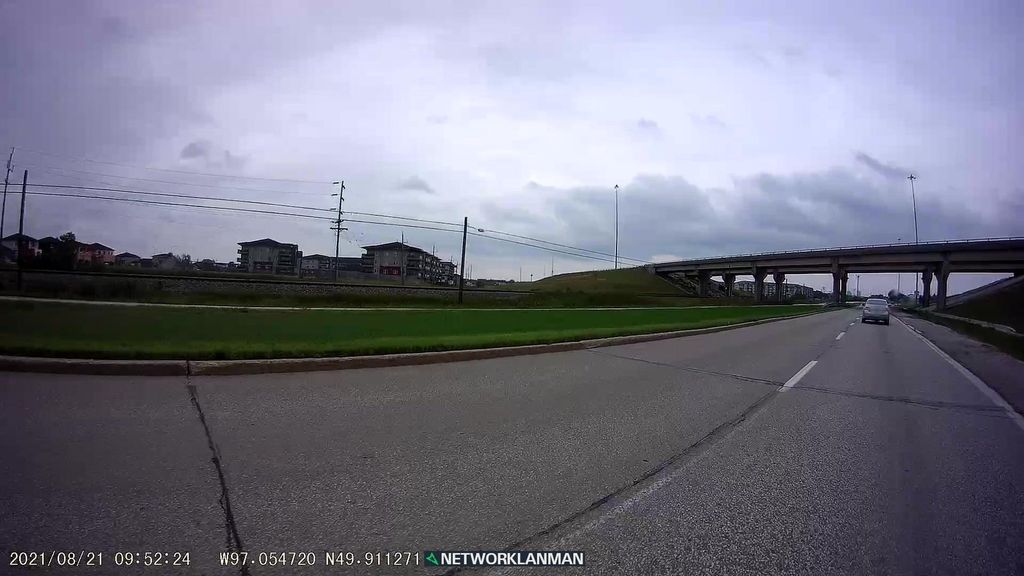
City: winnipeg